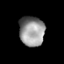
Tissue: prostate
Cell type: T cells
Senescence score: 0.3027
Nuclear area (px): 733
Mean DAPI intensity: 149.494